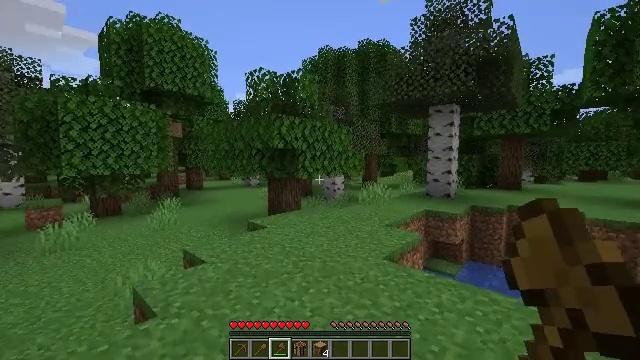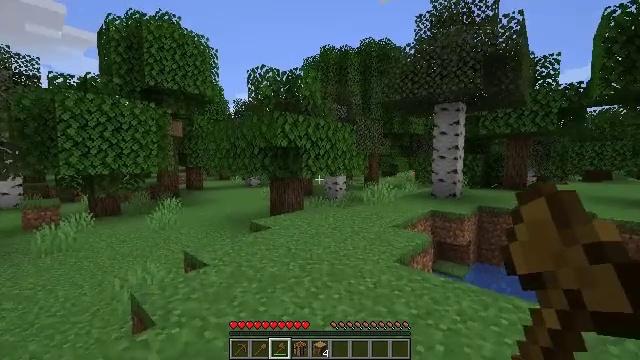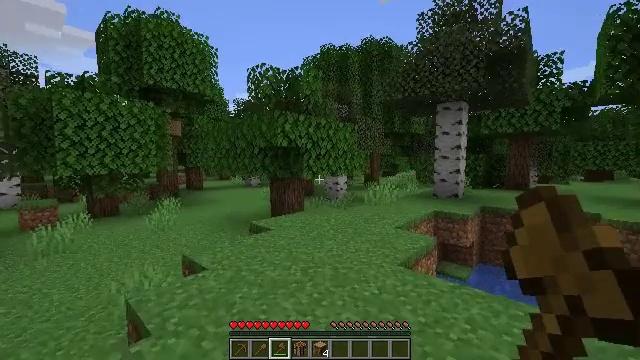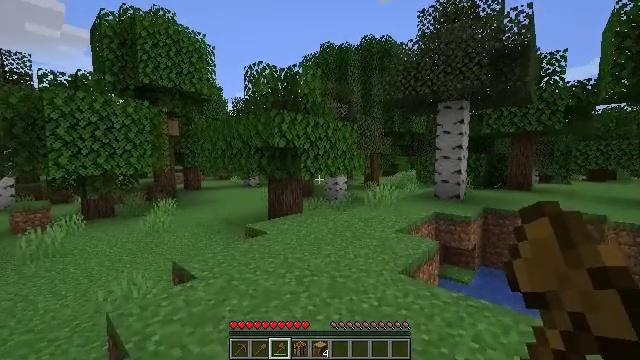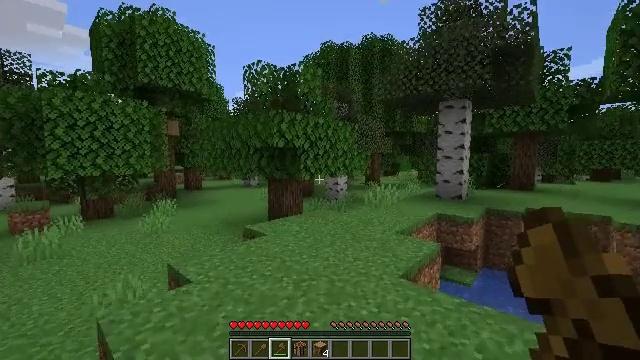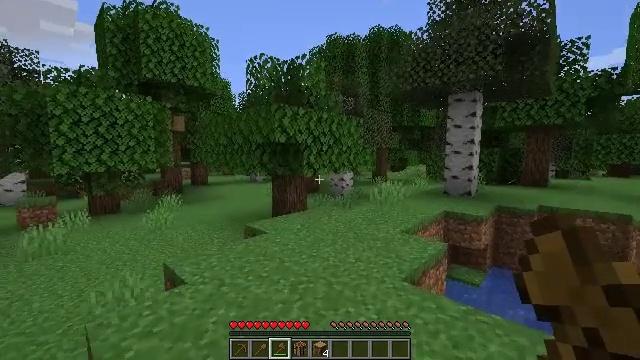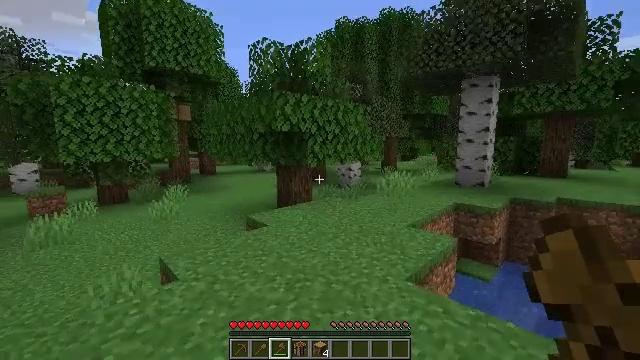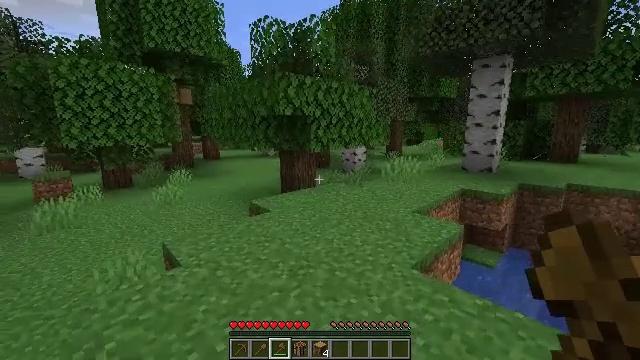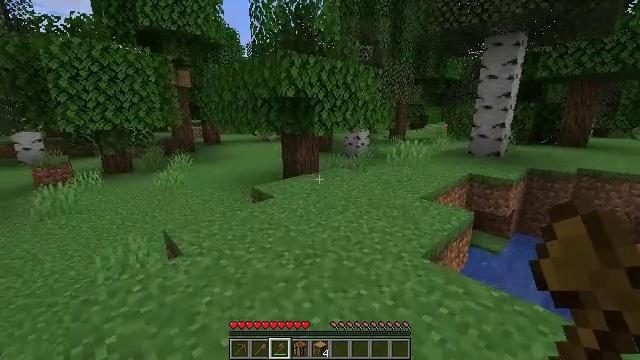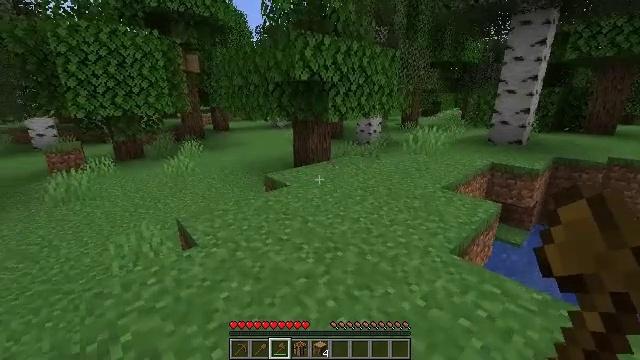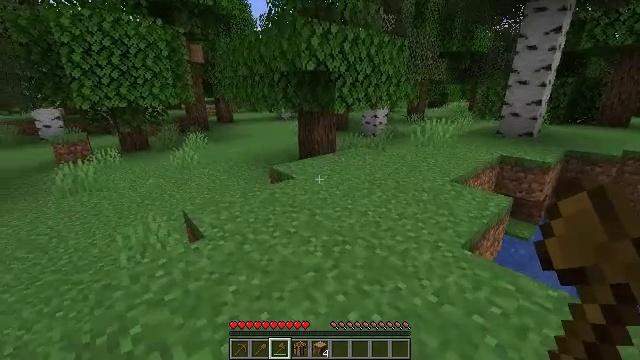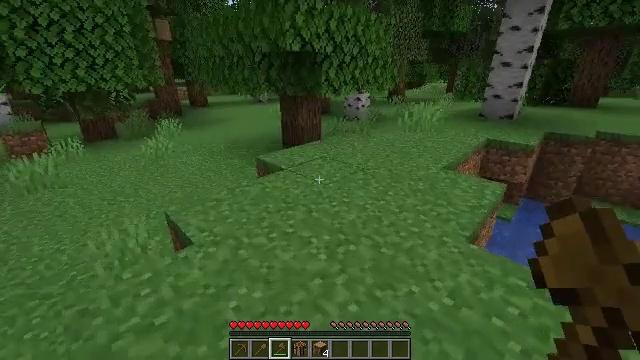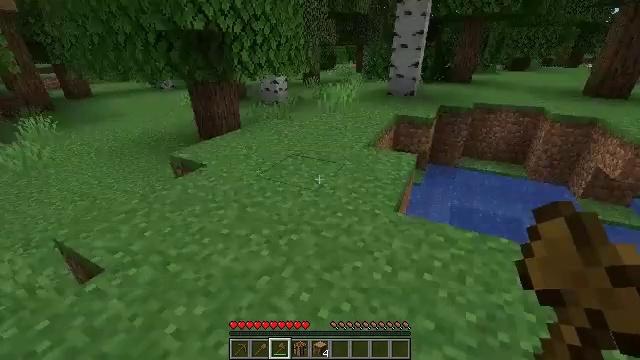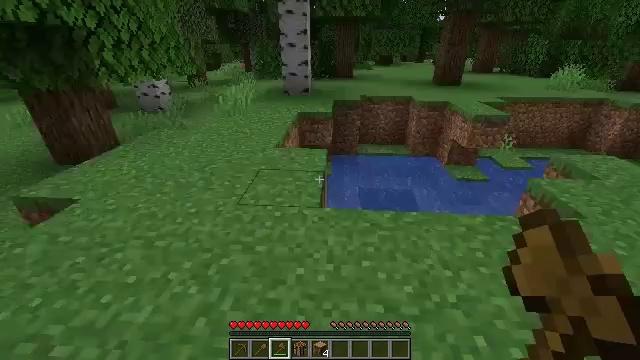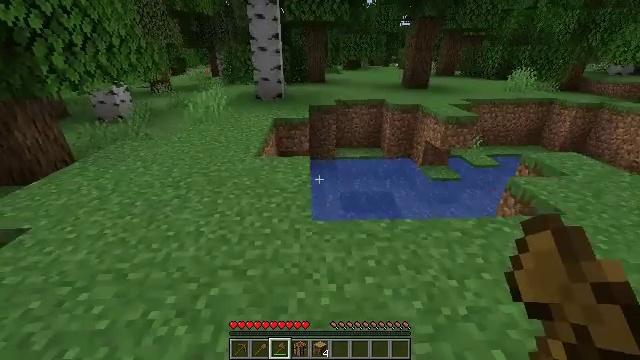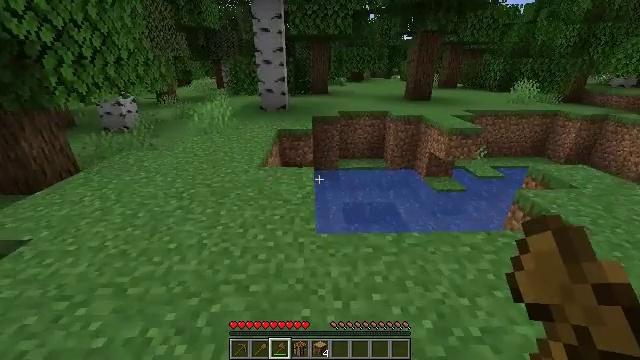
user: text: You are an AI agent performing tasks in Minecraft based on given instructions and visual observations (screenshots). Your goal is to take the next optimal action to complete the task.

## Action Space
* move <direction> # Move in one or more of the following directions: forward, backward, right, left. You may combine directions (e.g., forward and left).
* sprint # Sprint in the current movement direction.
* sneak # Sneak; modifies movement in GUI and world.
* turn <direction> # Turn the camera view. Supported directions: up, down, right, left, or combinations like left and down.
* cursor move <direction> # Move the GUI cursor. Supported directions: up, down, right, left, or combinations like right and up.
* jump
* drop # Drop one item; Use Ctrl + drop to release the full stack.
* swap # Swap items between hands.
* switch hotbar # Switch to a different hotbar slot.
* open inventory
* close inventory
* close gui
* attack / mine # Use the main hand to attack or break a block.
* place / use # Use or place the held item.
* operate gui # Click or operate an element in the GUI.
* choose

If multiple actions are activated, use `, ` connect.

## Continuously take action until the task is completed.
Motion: motion action
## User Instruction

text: Cut down the tree and harvest oak logs.
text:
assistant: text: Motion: move forward and move left, attack / mine
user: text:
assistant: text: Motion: move forward and move right, attack / mine
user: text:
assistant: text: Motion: move forward and move right, attack / mine
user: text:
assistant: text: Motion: move forward and move right, attack / mine
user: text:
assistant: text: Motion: move forward and move right, turn left and down, attack / mine
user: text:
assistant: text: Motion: move forward, turn left and down, attack / mine
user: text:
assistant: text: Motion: move forward and move left, turn down, attack / mine
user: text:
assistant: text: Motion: move forward and move left, turn down, attack / mine
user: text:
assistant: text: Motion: move forward and move left, turn left and down, attack / mine
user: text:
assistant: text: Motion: move forward and move left, turn down, attack / mine
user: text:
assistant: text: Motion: move forward and move left, turn right and down, attack / mine
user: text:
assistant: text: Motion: move forward and move left, turn right and down, attack / mine
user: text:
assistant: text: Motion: move forward and move left, turn right, attack / mine
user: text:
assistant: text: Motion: move forward, turn right, attack / mine
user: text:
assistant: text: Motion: move forward, turn up, attack / mine
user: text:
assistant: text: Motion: move forward, turn left and up, attack / mine
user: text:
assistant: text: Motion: move forward and move left, attack / mine
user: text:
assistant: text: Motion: move forward and move left, attack / mine
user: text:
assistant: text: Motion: move left, attack / mine
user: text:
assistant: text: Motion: move left, turn left and up, attack / mine
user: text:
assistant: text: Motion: move left, turn left and up, attack / mine
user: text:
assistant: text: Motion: move left, turn left, attack / mine
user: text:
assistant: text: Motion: move left, turn left, attack / mine
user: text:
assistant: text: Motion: move forward and move left, turn left, attack / mine
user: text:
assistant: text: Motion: move forward and move left, turn left and up, attack / mine
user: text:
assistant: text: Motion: move forward and move left, turn left and up, attack / mine
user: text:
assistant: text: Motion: move forward, attack / mine
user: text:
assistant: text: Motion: move forward, attack / mine
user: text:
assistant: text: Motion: move forward, attack / mine
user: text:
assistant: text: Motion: move forward, attack / mine